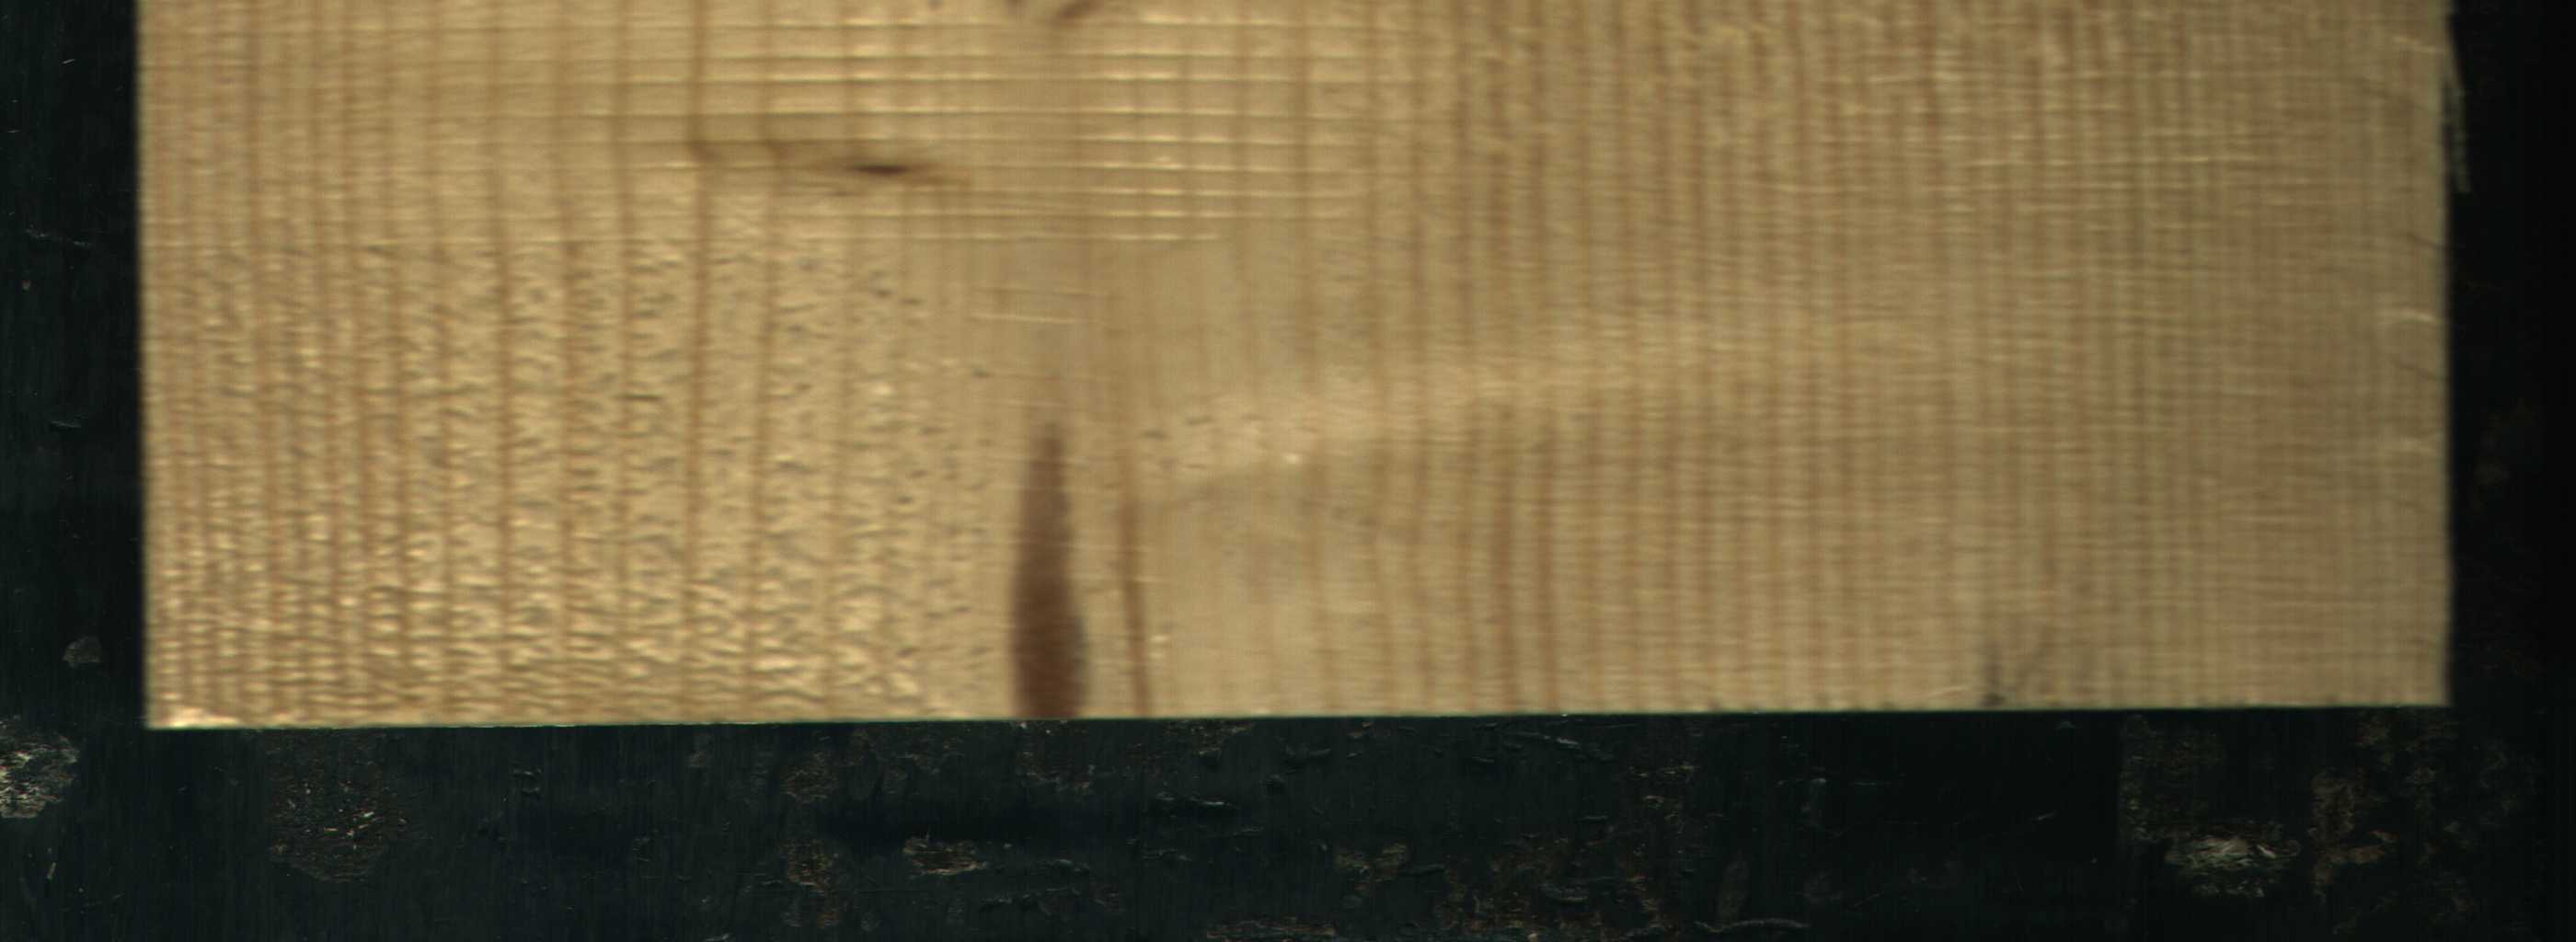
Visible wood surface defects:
Marrow
Live_Knot